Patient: sex M, age 22
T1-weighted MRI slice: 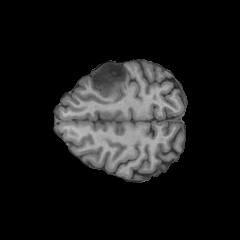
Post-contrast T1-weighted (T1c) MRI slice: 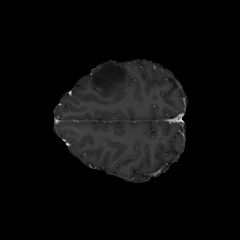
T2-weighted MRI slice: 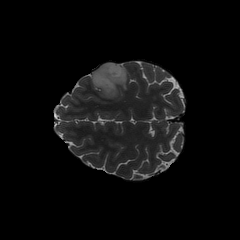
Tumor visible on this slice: yes
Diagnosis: Astrocytoma, IDH-mutant
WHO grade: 2